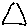
Label: triangle